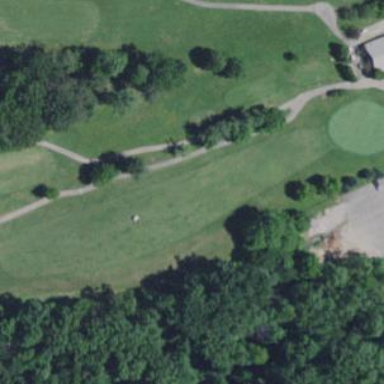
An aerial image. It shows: Golf fairway surrounded by grass.